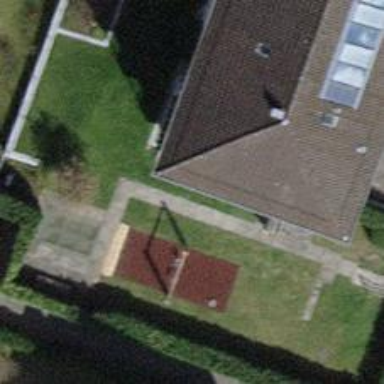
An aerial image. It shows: Garden area designated for leisure land.